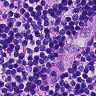
Metastatic tissue present: no